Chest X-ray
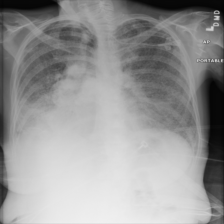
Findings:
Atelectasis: negative
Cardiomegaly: negative
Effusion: negative
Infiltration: negative
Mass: negative
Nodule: negative
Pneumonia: negative
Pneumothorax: negative
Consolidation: negative
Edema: negative
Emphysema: negative
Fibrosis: negative
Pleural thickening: negative
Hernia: negative